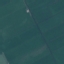
Land use / land cover: Pasture